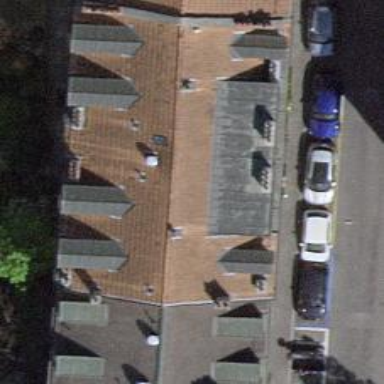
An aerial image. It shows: Government office.